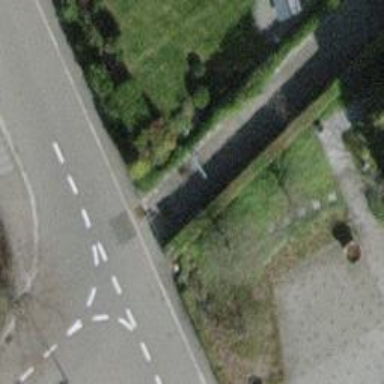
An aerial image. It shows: Cycle barrier.